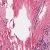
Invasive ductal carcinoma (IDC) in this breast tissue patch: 0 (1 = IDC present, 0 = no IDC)